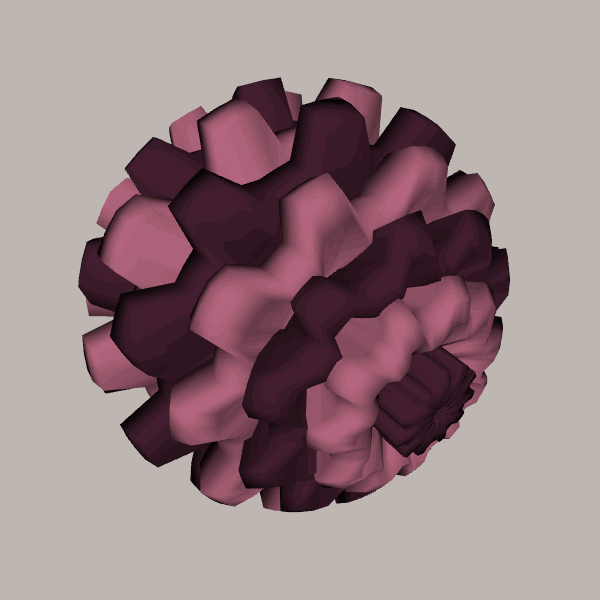
Background: light